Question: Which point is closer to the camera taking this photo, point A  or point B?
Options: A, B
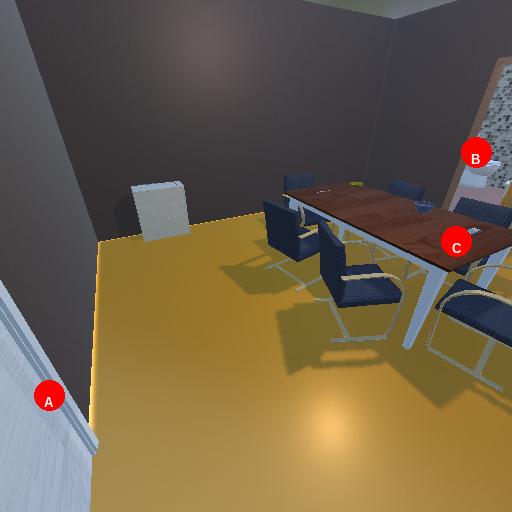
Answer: A